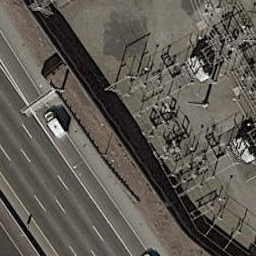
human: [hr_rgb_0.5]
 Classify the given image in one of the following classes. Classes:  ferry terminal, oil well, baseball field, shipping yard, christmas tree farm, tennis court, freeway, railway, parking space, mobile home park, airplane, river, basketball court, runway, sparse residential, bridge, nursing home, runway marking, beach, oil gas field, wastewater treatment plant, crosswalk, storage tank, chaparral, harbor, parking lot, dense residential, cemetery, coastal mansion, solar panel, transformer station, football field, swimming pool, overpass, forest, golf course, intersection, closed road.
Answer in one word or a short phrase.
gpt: transformer station